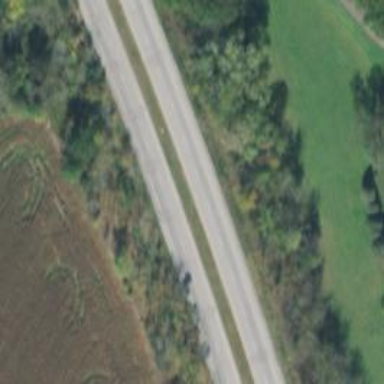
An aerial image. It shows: This image shows trunk highway that functions as expressway.